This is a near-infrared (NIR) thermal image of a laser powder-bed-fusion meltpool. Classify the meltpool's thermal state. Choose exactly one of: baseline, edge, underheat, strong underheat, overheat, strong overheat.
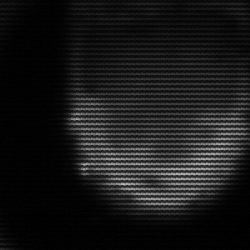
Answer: edge